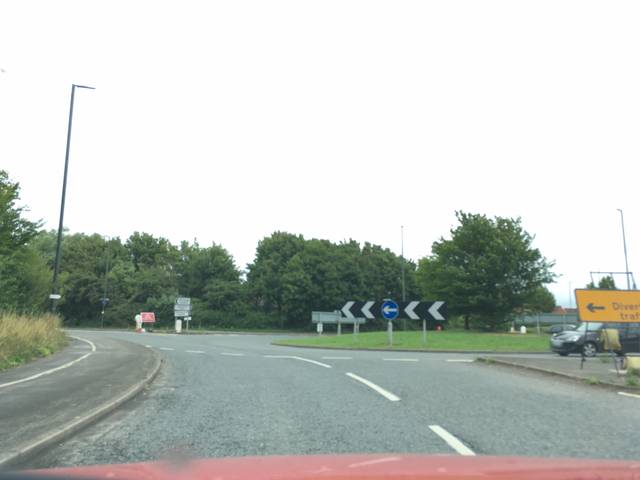
Region: United Kingdom
Coordinates: 51.98, -2.145